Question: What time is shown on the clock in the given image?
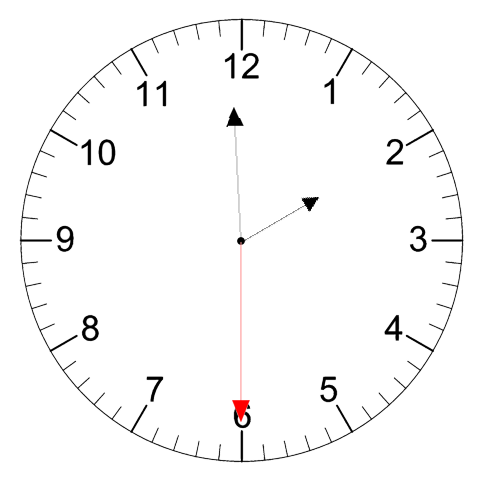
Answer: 01:59:30